Aerial crown-view tile of a tropical tree (Barro Colorado Island, Panama), acquired 20250915:
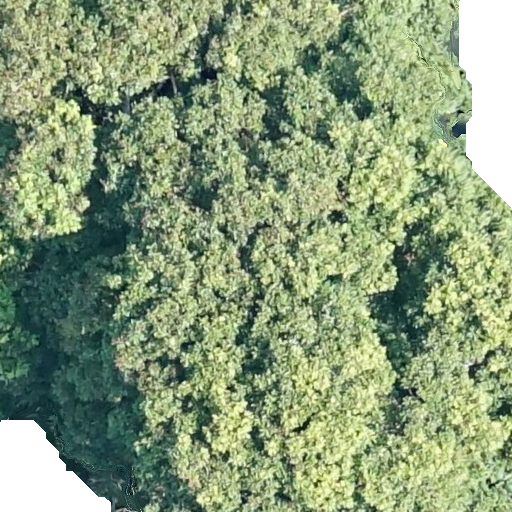
Species: Dipteryx oleifera
GBIF accepted scientific name: Dipteryx oleifera
Crown area: 594.109 m²